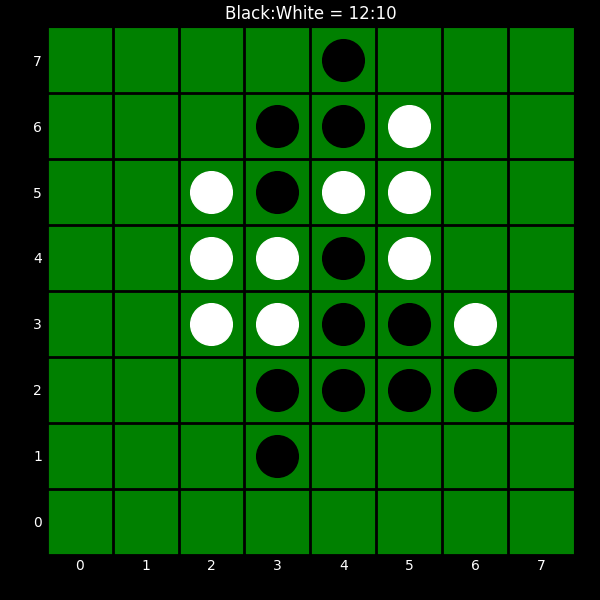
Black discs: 12
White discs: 10